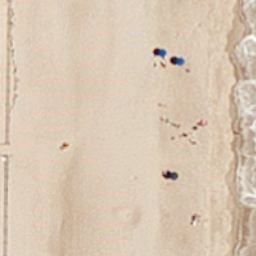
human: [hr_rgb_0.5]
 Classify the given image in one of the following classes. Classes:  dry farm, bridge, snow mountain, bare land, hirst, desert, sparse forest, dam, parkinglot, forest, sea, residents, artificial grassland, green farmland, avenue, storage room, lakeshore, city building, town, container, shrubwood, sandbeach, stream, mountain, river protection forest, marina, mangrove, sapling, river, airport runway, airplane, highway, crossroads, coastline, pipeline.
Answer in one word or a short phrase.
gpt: sandbeach